Question: I would like to help me customize my actionbar, I am using a navigation drawer and would like to have the option when you open the action bar is dark.
I also would like to know how to customize a imageview to take a photo and move the name to the right and playstore.
Thank you for your help.

I solved
'''
actionBar = getActionBar();
toggle = new ActionBarDrawerToggle(this, drawerMenu, R.drawable.ic_drawer, R.string.texto_menu_opciones, R.string.texto_lineas_transporte){
@Override
public void onDrawerClosed(View drawerView) {
getActionBar().setTitle(listaOpciones.get(position).getNombre());
getActionBar().setBackgroundDrawable(getResources().getDrawable(R.drawable.ab_solid_cvbus));
invalidateOptionsMenu();
}
@Override
public void onDrawerOpened(View drawerView) {
//getActionBar().setTitle("Opciones");
getActionBar().setTitle(listaOpciones.get(position).getNombre());
getActionBar().setBackgroundDrawable(getResources().getDrawable(R.drawable.ab_transparent_cvbus));
invalidateOptionsMenu();
}
@Override
public void onDrawerSlide(View drawerView, float slideOffset)
{
super.onDrawerSlide(drawerView, slideOffset);
}
};
'''
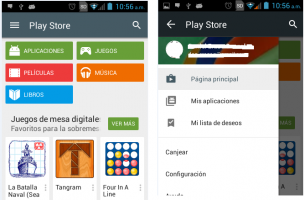
Answer: you can put this code for changing the actionbar color
'''
ActionBar ac= getActionBar();
ac.setBackgroundDrawable(new ColorDrawable(Color.parseColor("#000000"))); // #000000 - for black
'''
put this code in the drawer opening method..